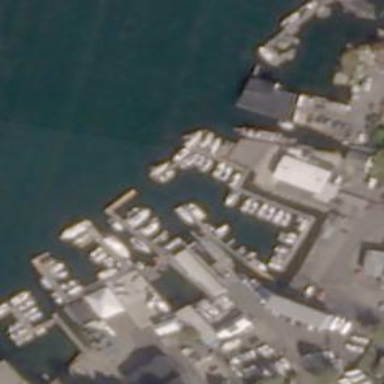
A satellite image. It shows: Man-made pier.